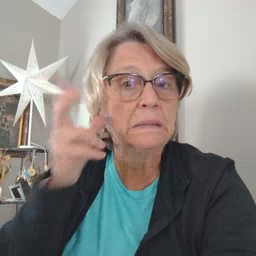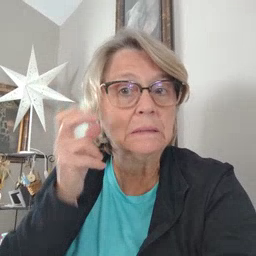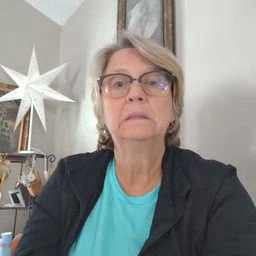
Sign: listen